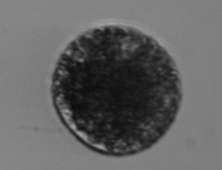
Label: Vicicitus_globosus